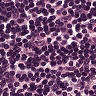
Metastatic tissue present: yes